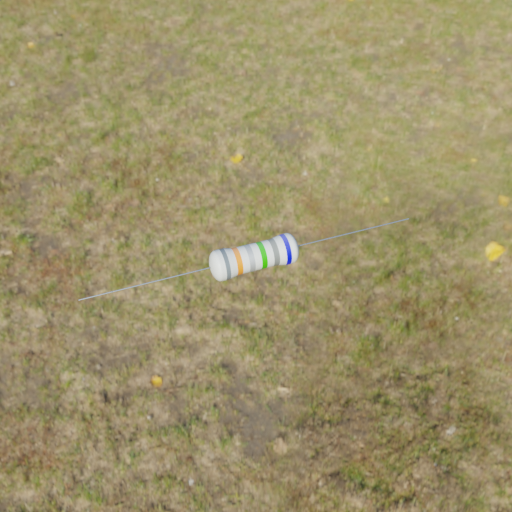
Resistor colour bands (in order): gray, orange, silver, green, gray, blue